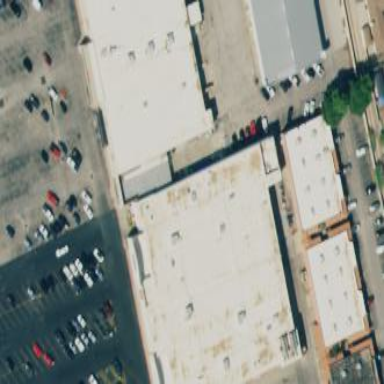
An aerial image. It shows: Supermarket building.